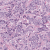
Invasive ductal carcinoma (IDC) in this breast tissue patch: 1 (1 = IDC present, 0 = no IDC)